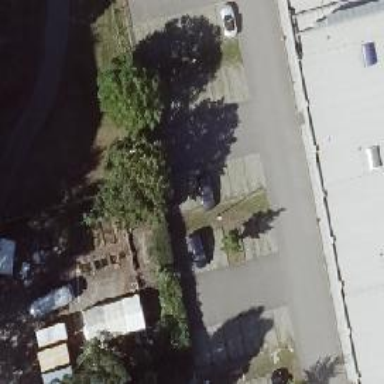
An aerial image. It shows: Parking aisle designated as service road.